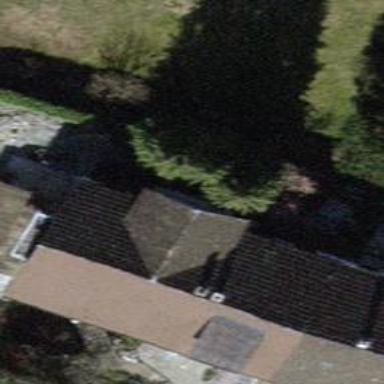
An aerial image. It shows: Terrace-style building with gabled roof.